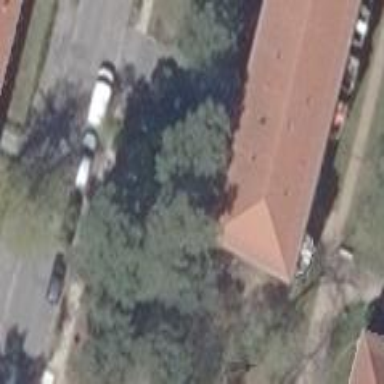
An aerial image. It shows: Apartment building with hipped roof.